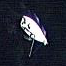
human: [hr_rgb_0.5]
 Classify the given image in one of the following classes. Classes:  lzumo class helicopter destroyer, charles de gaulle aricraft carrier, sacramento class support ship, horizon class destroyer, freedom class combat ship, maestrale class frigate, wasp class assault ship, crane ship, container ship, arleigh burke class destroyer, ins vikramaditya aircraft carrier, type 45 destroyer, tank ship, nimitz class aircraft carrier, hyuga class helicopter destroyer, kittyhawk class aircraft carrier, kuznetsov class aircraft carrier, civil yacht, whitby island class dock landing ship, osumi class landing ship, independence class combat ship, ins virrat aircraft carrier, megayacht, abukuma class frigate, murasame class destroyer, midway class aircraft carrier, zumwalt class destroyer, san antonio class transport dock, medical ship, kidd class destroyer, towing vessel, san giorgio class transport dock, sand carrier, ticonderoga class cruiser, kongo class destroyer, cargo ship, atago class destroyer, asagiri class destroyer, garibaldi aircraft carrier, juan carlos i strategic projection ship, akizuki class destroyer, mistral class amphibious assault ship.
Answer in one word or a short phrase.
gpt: Civil yacht